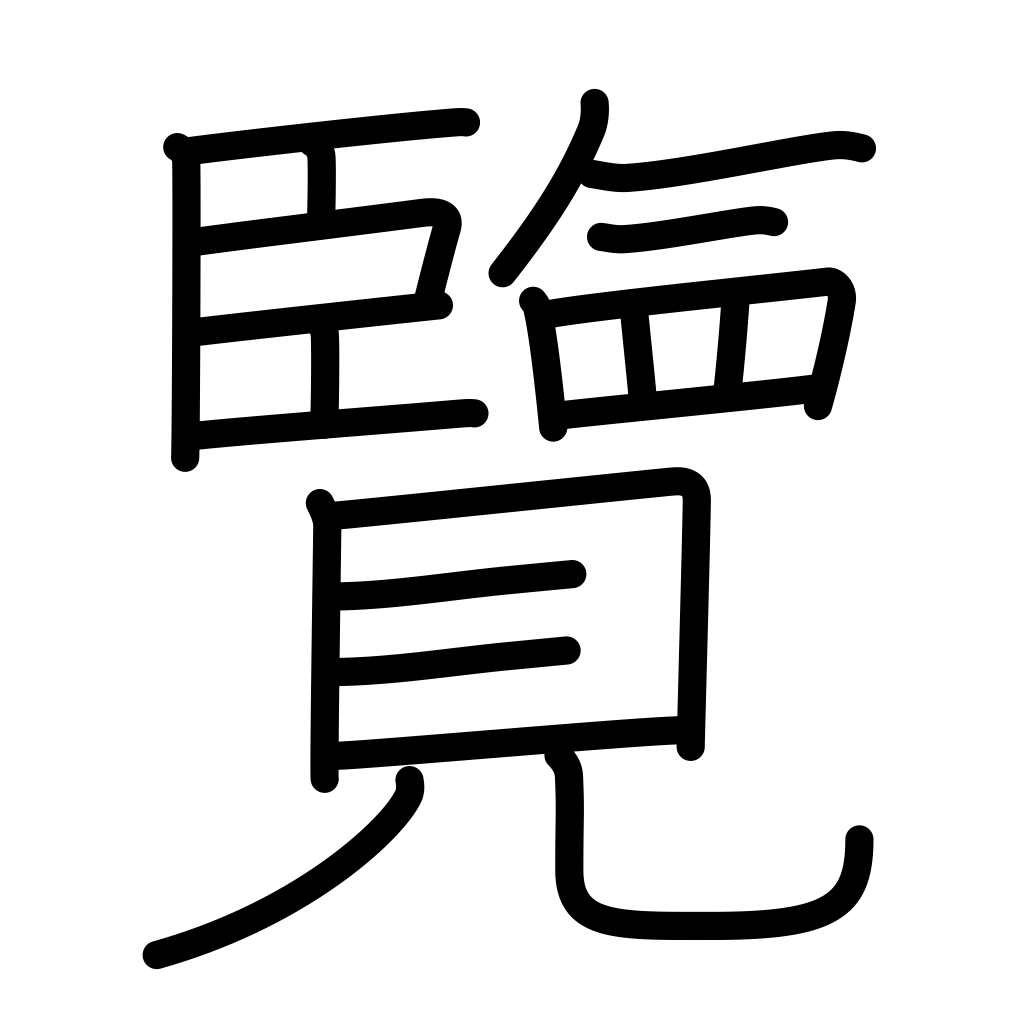
Meaning: look at, inspect, perceive